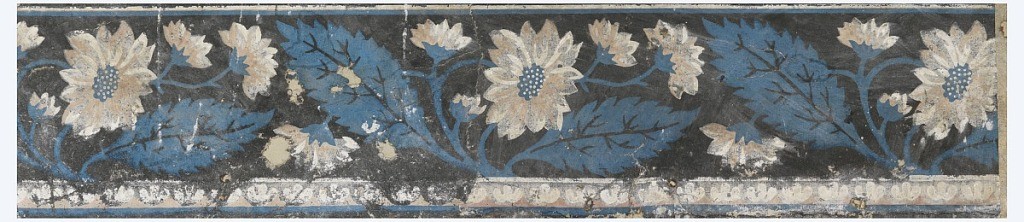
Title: Border
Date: ca. 1805
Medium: Block-printed on handmade paper
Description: Horizontal rectangle. Border paper with two and one-half repeats of a floral spray. Plain bands of color along upper edge, and plain and figured bands along lower edge. Flowers printed in white with blue centers, and blue leaves, on black ground.